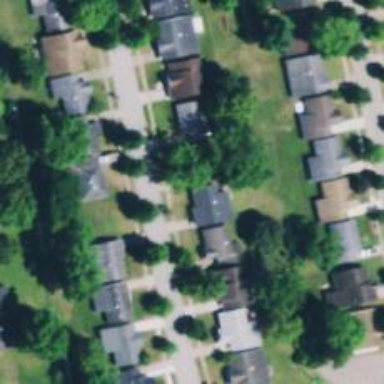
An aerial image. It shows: Neighborhood.